Interaction volume radius: 5 \u00c5
Interaction volume height: 20 \u00c5
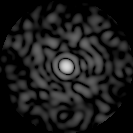
Disorder parameter: 0.8472